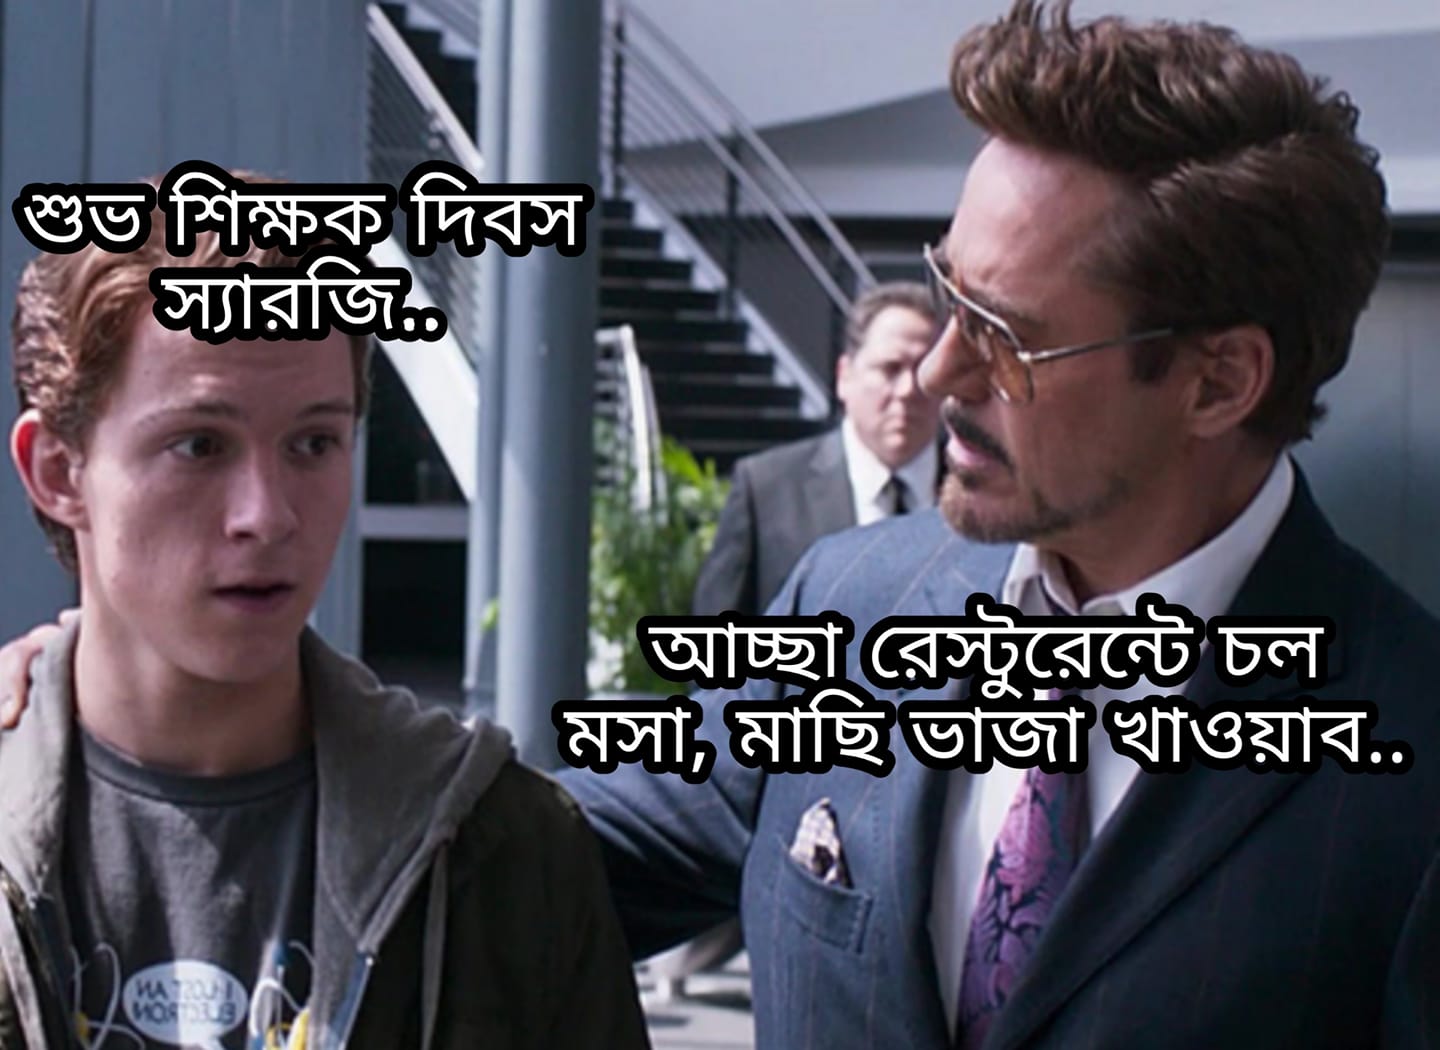
Caption: শুভ শিক্ষক দিবস  স্যারজি...   আচ্ছা রেস্টুরেন্টে চল মসা, মাছি ভাজা খাওয়াব...
Label: non-hate